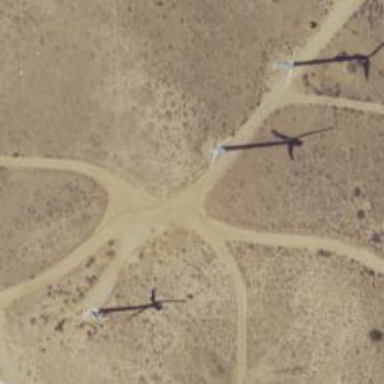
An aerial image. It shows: Wind turbine power generator.